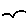
Label: bird